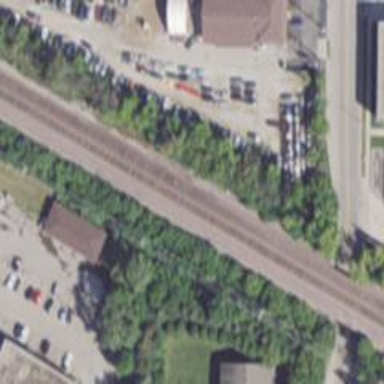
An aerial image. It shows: Abandoned railway.